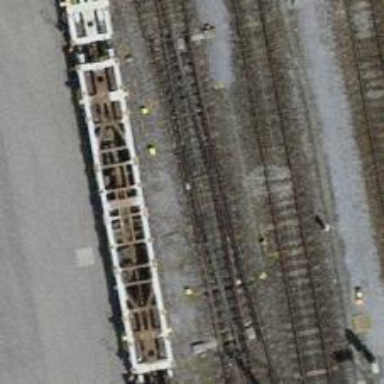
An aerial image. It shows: Railway switch.